Aerial crown-view tile of a tropical tree (Barro Colorado Island, Panama), acquired 20250124:
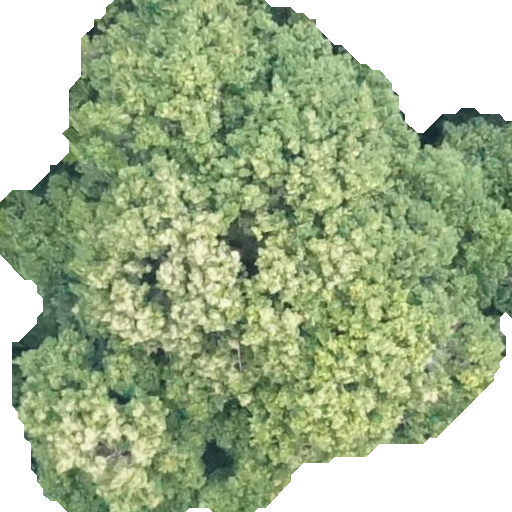
Species: Prioria copaifera
GBIF accepted scientific name: Prioria copaifera
Crown area: 324.604 m²